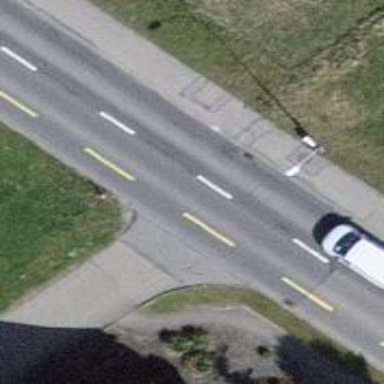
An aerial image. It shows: Secondary road with dedicated cycle lane on the left side.